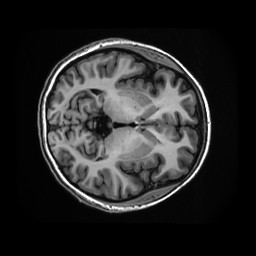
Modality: T1w
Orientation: axial
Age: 20
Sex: female
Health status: healthy
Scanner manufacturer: ge
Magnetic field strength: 3 T
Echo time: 0.0052 s